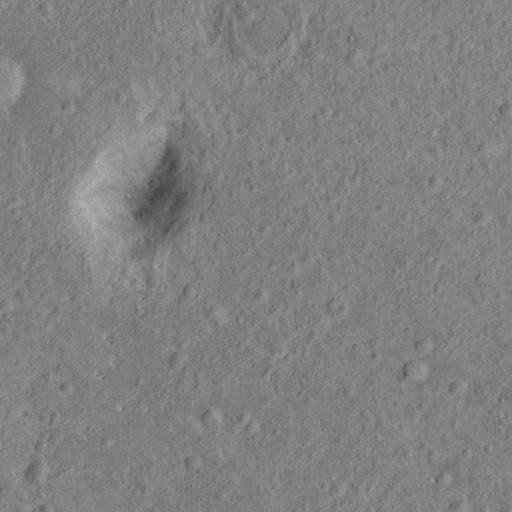
Classes present: Background, Cone